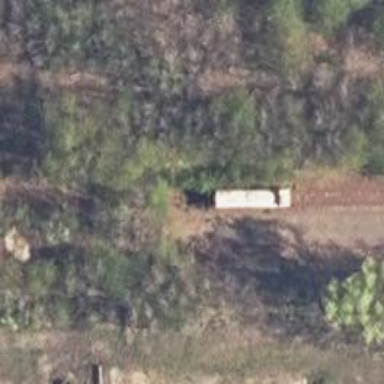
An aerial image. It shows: Abandoned railway yard.